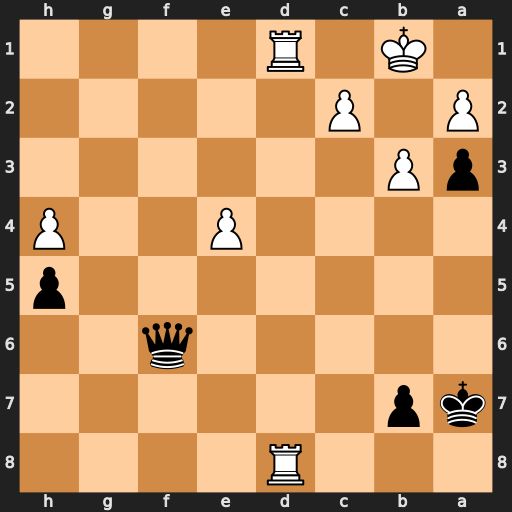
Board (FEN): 3R4/kp6/5q2/7p/4P2P/pP6/P1P5/1K1R4
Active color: b
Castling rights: -
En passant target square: -
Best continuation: Qb2#